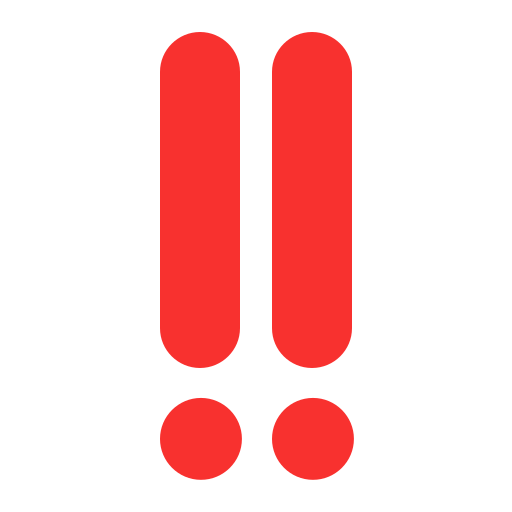
double exclamation mark flat